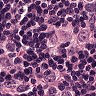
Metastatic tissue present: yes